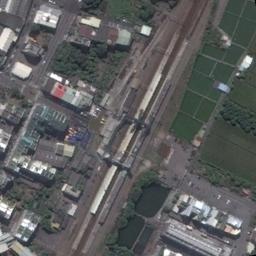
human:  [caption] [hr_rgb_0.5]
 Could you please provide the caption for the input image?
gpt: There are many buildings of different shapes beside the railway station .

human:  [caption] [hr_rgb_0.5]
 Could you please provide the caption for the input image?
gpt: There is a fully equipped railway station in the city .

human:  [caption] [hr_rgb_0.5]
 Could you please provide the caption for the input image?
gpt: The railway station is next to some buildings and grass .

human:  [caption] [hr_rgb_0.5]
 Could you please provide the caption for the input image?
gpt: The railway station with some railways is between some buildings and fields .

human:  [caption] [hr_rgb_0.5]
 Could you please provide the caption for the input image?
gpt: There are some buildings and two green lakes beside the railway station .